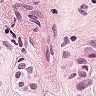
Metastatic tissue present: yes